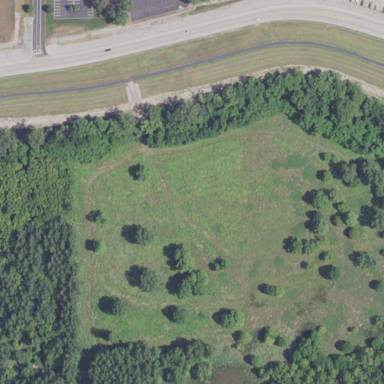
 perfect for leisurely sports activities."